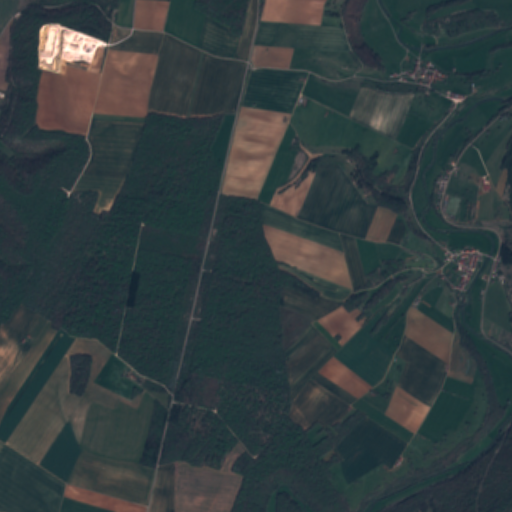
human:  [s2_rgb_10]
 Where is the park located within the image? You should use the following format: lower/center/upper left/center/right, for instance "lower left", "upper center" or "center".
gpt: The park is located in the center right of the image.
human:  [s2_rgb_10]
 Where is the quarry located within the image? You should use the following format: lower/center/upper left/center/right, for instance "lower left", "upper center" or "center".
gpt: The quarry is located in the upper left of the image.
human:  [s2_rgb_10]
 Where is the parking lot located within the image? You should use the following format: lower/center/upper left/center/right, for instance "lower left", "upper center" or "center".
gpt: There is no parking lot in the image.